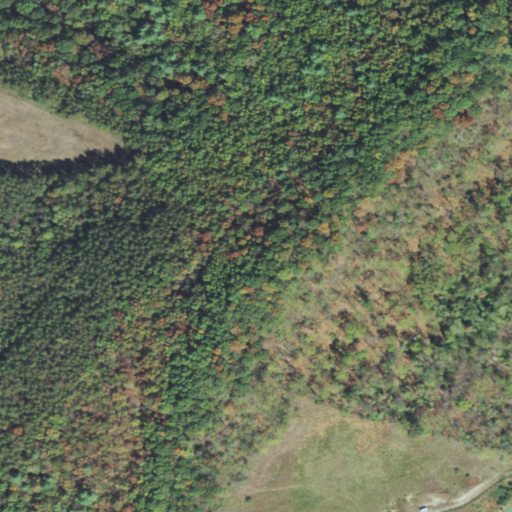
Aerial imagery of ridge(s) in Pennsylvania named Iron Ore Ridge containing deciduous forest, pasture, evergreen forest, barren land, and mixed forest